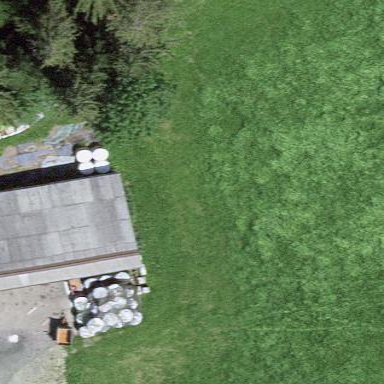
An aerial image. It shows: Barn.